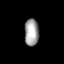
Tissue: prostate
Cell type: B cells
Senescence score: 0.7417
Nuclear area (px): 381
Mean DAPI intensity: 160.793